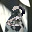
Label: 2